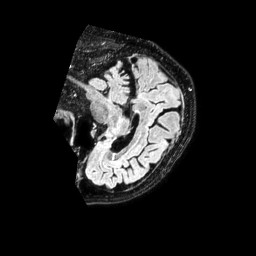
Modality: FLAIR
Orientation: sagittal
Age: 81
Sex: male
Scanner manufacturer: philips
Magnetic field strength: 1.5 T
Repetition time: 4.8 s
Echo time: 0.3368 s